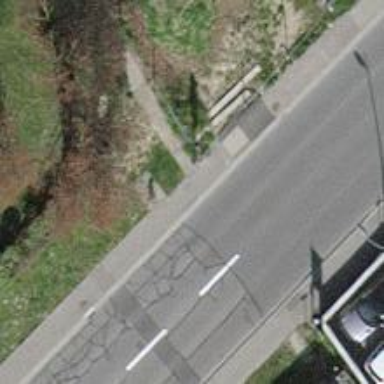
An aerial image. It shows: Secondary road with asphalt surface. It has cycle lane on both sides.